Interaction volume radius: 5 \u00c5
Interaction volume height: 15 \u00c5
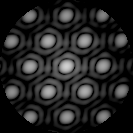
Disorder parameter: 0.03019